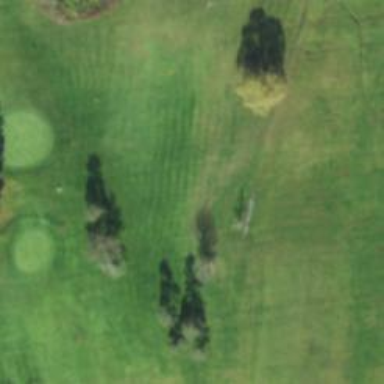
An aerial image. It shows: Path used for both walking and golf.